Question: How can I achieve that effect on text input with css?

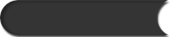
Answer: you can wrap 'input' and use 'pseudo' element to make it 'curved' for curved shadow you can use 'inset' 'box-shadow' and for 'input' you can add 'padding'
'''
* {
box-sizing: border-box;
}
div {
display: inline-block;
position: relative;
height: 40px;
}
div:after {
content: '';
width: 40px;
height: 100%;
left: 92%;
top: 0;
border-radius: 50%;
background: white;
position: absolute;
box-shadow: inset 2px 0px 0px 0px rgb(184, 170, 170);
}
div input {
width: 100%;
height: 100%;
border: 0;
display: inline-block;
border-radius: 30px 0px 0px 30px;
background: #343434;
padding: 10px;
color: white;
font-size: 20px;
box-shadow: 2px 1px 3px 0px rgb(184, 170, 170);
}
'''
'''
<div>
<input type="text" />
</div>
'''